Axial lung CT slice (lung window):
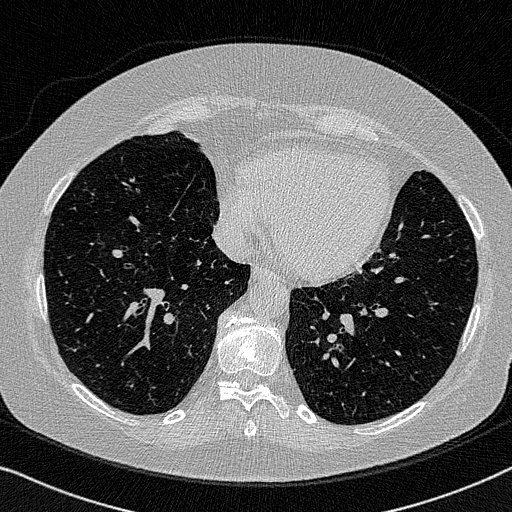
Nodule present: no